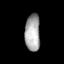
Tissue: lung
Cell type: Epithelial cells
Senescence score: 0.1755
Nuclear area (px): 541
Mean DAPI intensity: 168.782